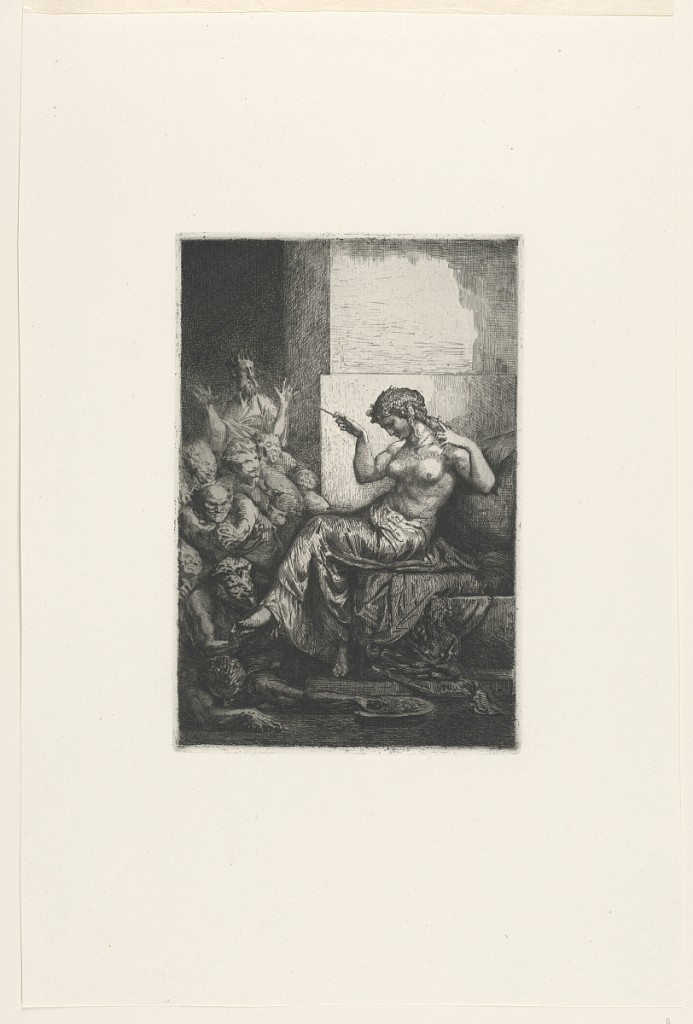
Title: Cleopatra (?)
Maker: François-Nicolas Chifflart, French, 1825 - 1901
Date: ca. 1860
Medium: Etching in black ink on white paper
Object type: Print
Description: Vertical rectangle. Woman seated on a throne holding what may be an asp; group of astonished men in foreground.